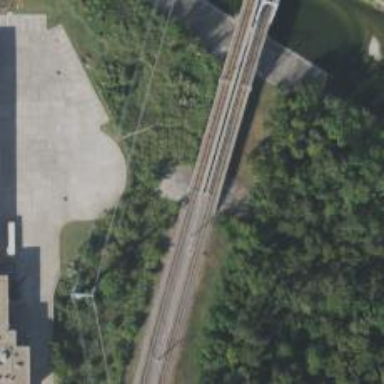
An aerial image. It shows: Light rail bridge with electrified contact line.